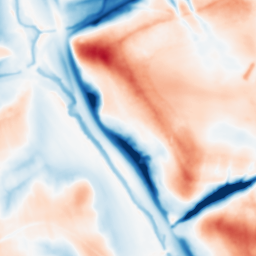
Category: multiscale
Decomposition family: dog_multiscale
Decomposition parameters: sigma_ratio: 1.6
n_scales: 6
base_sigma: 1
Upsampling method: linear_exact
Upsampling parameters: scale: 8
Upsampling scale: 8